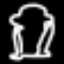
Label: frog